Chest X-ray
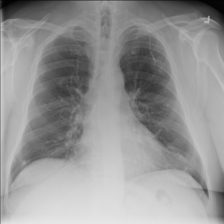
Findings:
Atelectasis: negative
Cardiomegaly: negative
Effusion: negative
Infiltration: negative
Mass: positive
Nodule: negative
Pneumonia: negative
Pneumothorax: negative
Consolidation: negative
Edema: negative
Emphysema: negative
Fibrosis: negative
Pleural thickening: negative
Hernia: negative